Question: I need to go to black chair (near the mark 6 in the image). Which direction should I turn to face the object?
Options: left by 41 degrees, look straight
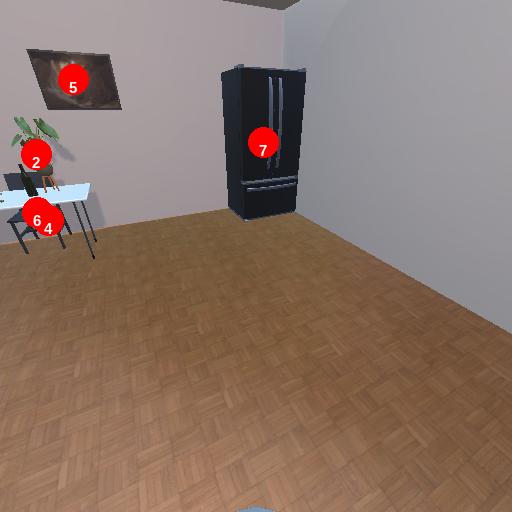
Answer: left by 41 degrees